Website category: university
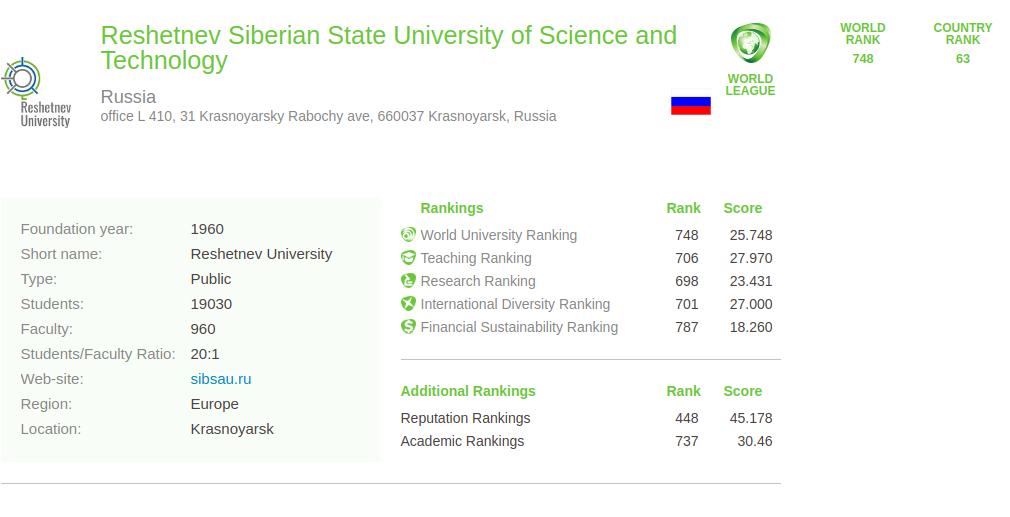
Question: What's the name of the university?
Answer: Reshetnev Siberian State University of Science and Technology

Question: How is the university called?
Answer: Reshetnev Siberian State University of Science and Technology

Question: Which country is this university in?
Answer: Russia

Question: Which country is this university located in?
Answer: Russia

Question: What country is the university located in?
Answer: Russia

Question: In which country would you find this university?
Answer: Russia

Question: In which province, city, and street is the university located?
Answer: office L 410, 31 Krasnoyarsky Rabochy ave, 660037 Krasnoyarsk, Russia

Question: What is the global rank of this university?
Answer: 748

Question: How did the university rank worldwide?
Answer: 748

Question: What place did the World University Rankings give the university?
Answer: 748

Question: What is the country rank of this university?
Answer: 63

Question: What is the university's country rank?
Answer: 63

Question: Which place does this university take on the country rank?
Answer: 63

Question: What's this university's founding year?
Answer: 1960

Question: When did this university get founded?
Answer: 1960

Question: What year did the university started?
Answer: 1960

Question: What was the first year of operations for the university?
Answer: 1960

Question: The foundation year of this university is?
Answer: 1960

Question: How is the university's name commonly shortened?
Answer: Reshetnev University

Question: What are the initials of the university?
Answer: Reshetnev University

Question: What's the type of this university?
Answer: Public

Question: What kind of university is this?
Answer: Public

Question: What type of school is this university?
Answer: Public

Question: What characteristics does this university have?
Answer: Public

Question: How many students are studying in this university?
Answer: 19030

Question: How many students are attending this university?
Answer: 19030

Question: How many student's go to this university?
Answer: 19030

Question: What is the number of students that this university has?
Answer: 19030

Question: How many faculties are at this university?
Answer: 960

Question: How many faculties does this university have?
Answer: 960

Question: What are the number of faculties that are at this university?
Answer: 960

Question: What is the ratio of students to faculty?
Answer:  20 : 1

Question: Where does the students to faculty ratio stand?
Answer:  20 : 1

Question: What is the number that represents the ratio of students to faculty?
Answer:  20 : 1

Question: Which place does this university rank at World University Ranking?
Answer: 748

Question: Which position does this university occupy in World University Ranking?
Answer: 748

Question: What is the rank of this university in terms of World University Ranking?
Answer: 748

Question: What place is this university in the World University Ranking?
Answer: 748

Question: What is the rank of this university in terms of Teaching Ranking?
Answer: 706

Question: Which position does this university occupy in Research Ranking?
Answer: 698

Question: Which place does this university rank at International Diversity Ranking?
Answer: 701

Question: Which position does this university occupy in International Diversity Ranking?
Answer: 701

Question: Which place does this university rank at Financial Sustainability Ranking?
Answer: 787

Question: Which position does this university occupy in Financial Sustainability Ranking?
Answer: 787

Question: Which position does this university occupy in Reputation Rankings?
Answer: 448

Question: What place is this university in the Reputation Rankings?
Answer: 448

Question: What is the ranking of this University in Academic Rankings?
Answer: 737

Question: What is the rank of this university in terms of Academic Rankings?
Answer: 737

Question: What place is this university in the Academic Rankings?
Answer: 737

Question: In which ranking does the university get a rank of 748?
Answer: World University Ranking

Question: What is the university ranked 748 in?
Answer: World University Ranking

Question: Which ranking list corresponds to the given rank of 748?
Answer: World University Ranking

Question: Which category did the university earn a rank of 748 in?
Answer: World University Ranking

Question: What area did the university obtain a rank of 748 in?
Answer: World University Ranking

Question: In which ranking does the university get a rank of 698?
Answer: Research Ranking

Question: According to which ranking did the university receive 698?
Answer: Research Ranking

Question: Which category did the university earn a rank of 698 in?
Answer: Research Ranking

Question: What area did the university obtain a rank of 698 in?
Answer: Research Ranking

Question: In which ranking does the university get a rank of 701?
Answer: International Diversity Ranking

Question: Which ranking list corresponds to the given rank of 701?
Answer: International Diversity Ranking

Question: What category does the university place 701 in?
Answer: International Diversity Ranking

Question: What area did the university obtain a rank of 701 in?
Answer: International Diversity Ranking

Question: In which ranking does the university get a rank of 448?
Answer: Reputation Rankings

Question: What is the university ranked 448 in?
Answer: Reputation Rankings